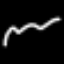
Label: squiggle